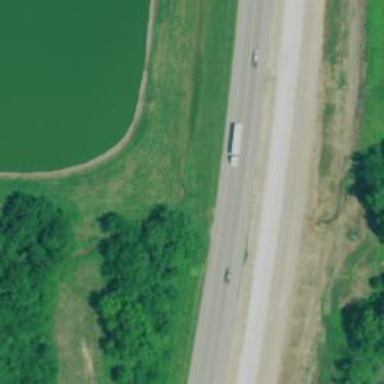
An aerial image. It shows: Asphalt trunk highway.